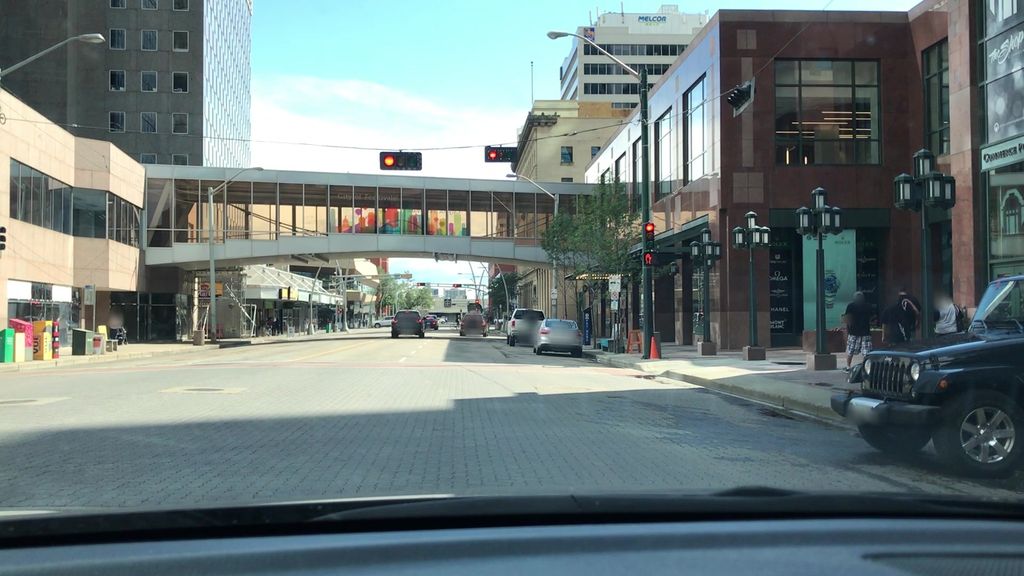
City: edmonton